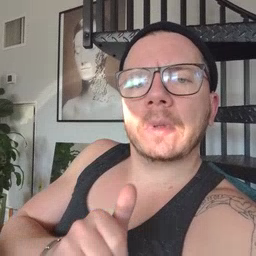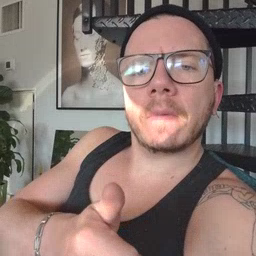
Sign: yourself